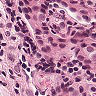
Metastatic tissue present: yes